Question: For about a week, Google Analytics was erroneously reporting page views for a few request URIs, severely skewing my data. I have read that there is no way to remove data once it is reported. If this is the case, is there a way to simply hide this data from the view?
I have tried a number of things (such as creating global filters, view filters, etc.) to no avail. Using segments also doesn't work, because apparently you can only filter out visits/users (whereas my goal is to filter out page views associated with a specific page). At this point, I feel like I must be going about it the totally wrong way...
Below is a screenshot of the section. The page views I want to move are #1, #2, and #5.

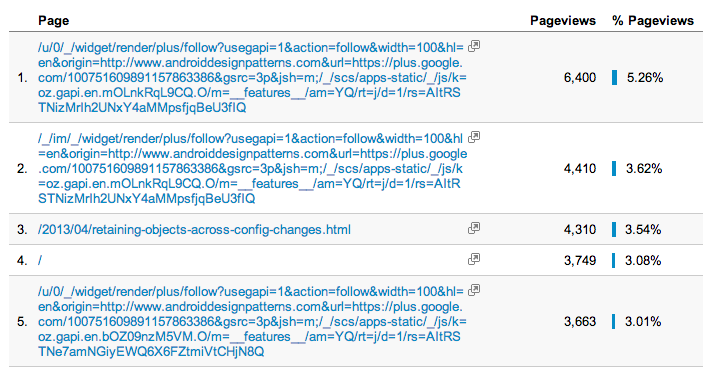
Answer: , unfortunately, there is nothing you can do about the historical data.
However, you can use simple filter to exclude pages you don't want to see (the filter field above the report table, not filters related to account/profiles) -- see the attached screen below.

Make sure you select and then pick dimension. The easiest way would be to use regular expressions, like:
'''
(a|b|c)
'''
This one would remove any pages that contain either "a", or "b" or "c".
<URL>
One last thing -- be aware there is a slight difference in segments and (table) filters. If you use segments for page dimension, you would end up with ALL the pages that were seen during a visit, which includes the page you set in the segment. Might be a bit confusing, but see <URL> for detailed explanation.